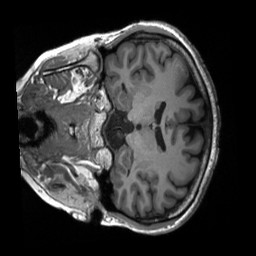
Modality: T1w
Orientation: coronal
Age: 21
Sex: female
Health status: healthy
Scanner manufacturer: siemens
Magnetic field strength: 3 T
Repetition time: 2.3 s
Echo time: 0.00232 s